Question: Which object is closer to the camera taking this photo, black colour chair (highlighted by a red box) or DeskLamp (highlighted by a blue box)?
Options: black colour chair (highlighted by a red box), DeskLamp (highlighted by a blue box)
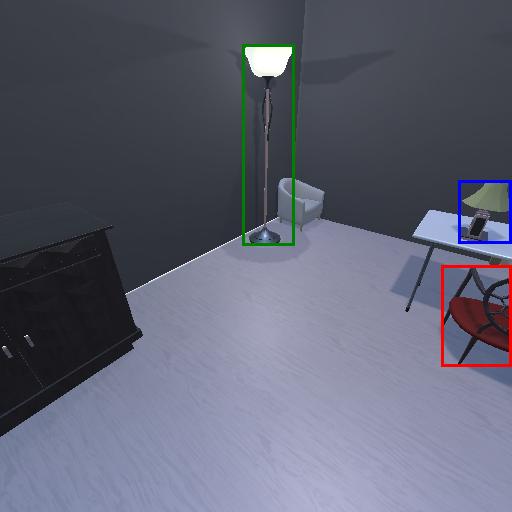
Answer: black colour chair (highlighted by a red box)